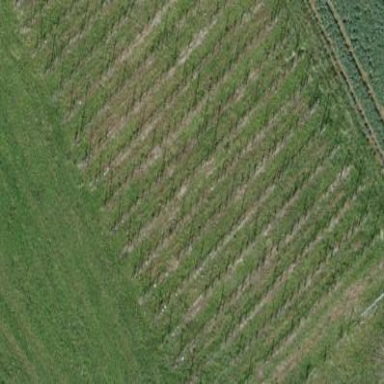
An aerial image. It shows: Beautiful vineyard in the countryside.